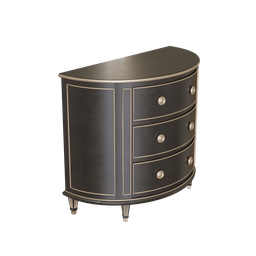
Label: furniture